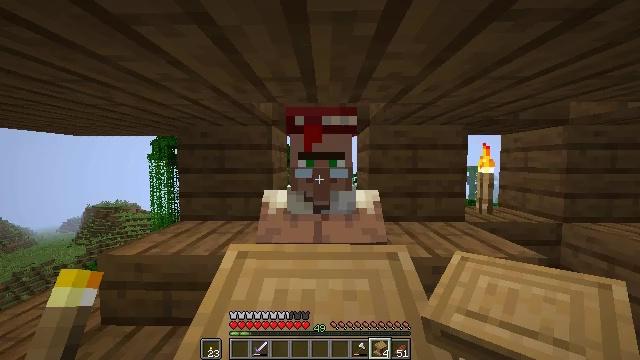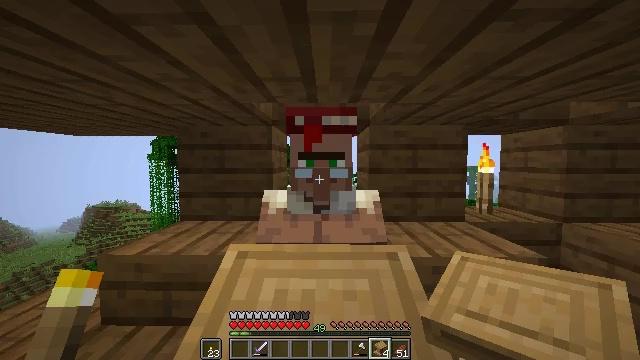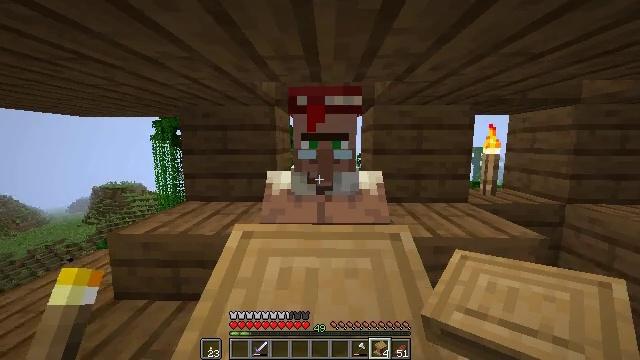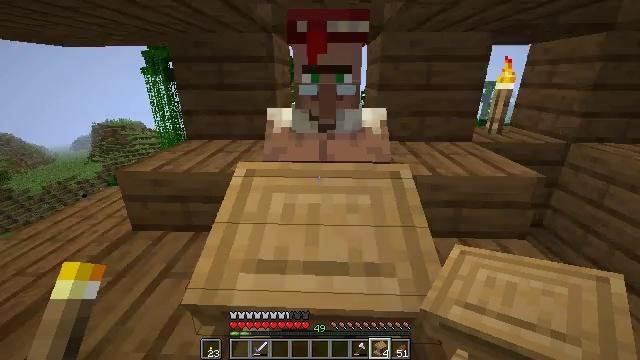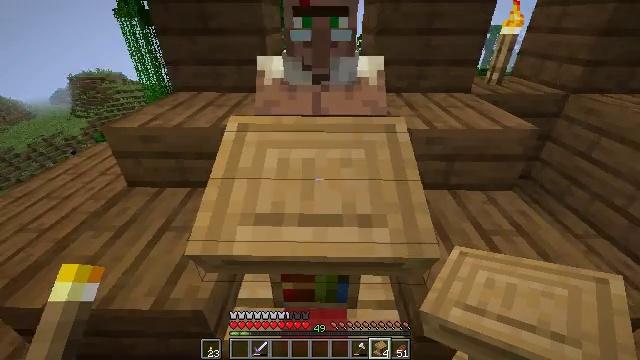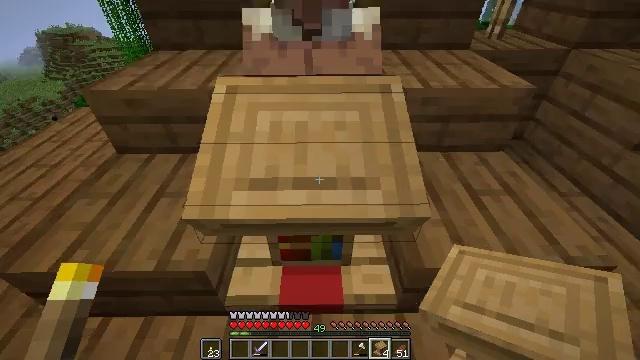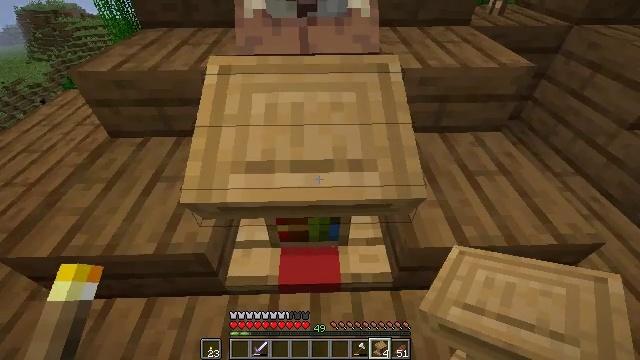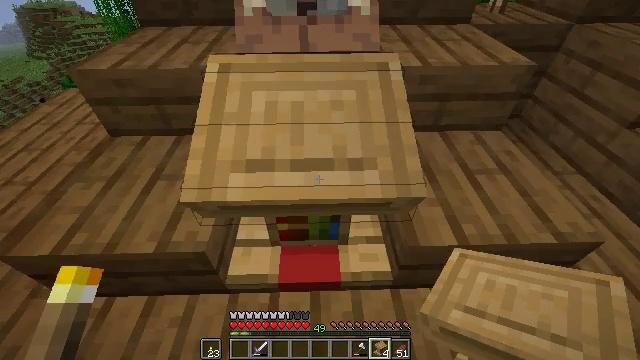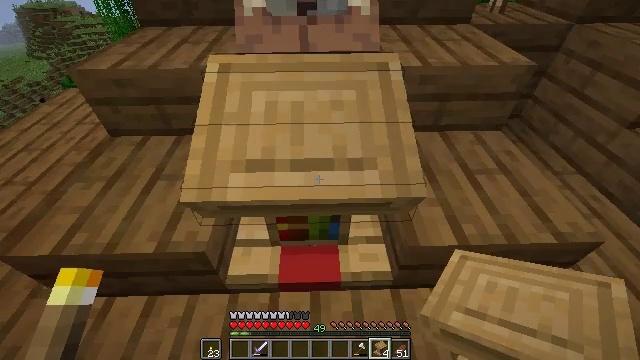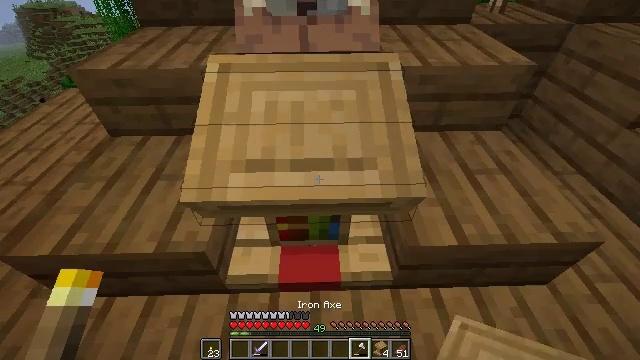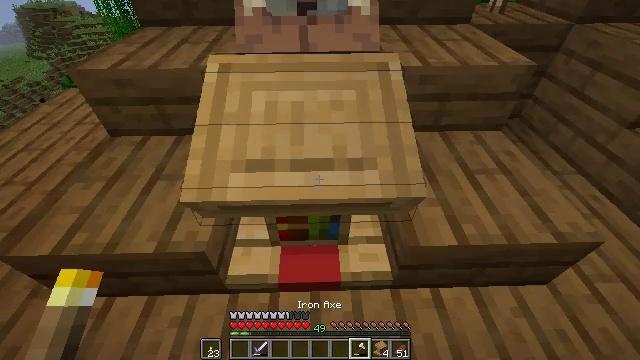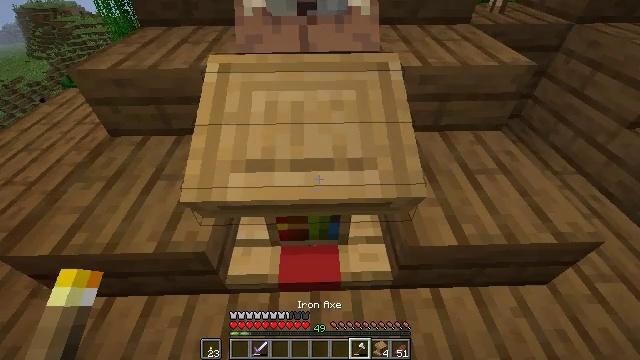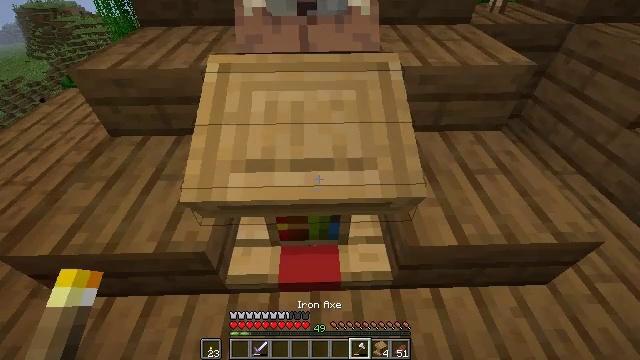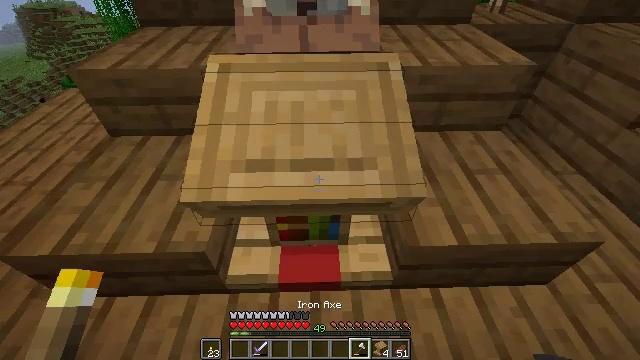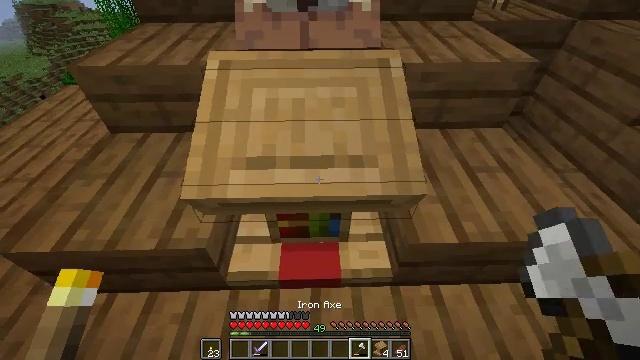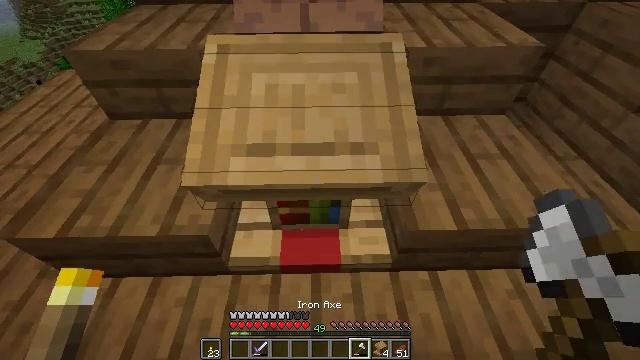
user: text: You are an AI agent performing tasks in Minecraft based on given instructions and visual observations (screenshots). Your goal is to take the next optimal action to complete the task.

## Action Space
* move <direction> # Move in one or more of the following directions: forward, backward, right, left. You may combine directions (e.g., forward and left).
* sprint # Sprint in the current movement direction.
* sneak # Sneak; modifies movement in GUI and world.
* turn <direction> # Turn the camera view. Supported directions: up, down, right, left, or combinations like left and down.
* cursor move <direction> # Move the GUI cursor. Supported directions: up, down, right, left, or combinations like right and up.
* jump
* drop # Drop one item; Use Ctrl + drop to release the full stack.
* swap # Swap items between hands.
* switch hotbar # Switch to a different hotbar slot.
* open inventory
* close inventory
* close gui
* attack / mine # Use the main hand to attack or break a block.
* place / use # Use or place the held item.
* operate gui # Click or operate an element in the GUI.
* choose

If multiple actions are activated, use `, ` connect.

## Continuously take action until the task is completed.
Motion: motion action
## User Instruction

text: Destroy the lectern to reuse it.
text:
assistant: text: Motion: no_op
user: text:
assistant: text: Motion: turn down
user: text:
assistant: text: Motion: turn down
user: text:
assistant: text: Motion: turn right and down
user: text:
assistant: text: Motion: turn right and down
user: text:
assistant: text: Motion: turn down
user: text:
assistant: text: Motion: no_op
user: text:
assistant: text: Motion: no_op
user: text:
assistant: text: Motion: no_op
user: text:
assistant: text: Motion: no_op
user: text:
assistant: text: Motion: no_op
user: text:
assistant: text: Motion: no_op
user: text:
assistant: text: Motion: no_op
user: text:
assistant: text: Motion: no_op
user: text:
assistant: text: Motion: turn down
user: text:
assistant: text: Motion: turn down
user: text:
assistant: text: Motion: turn down
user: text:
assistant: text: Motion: turn down
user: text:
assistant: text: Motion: turn down
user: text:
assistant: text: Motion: turn down
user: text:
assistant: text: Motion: turn down
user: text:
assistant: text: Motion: turn down
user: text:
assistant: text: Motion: no_op
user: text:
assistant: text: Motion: no_op
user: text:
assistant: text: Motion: no_op
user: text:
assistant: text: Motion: attack / mine
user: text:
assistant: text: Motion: attack / mine
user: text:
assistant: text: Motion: attack / mine
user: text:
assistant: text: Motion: attack / mine
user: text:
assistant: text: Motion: attack / mine